Aerial crown-view tile of a tropical tree (Barro Colorado Island, Panama), acquired 20241112:
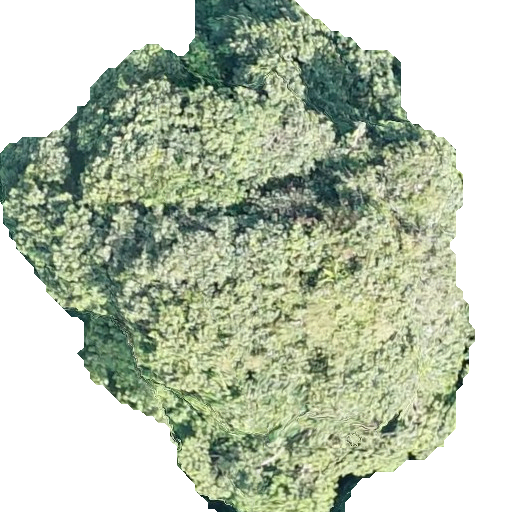
Species: Luehea seemannii
GBIF accepted scientific name: Luehea seemannii
Crown area: 265.728 m²